Field crop: maize
Growth stage: 2
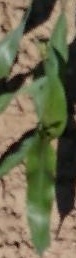
Species: maize